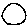
Label: circle